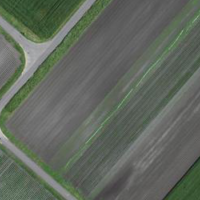
EUNIS habitat code: 52
Species observed at this site:
Silybum marianum